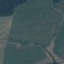
Label: Pasture